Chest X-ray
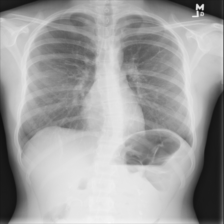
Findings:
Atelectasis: negative
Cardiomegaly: negative
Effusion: negative
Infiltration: negative
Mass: negative
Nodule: negative
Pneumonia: negative
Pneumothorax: negative
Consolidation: negative
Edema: negative
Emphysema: negative
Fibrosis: negative
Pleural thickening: negative
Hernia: negative